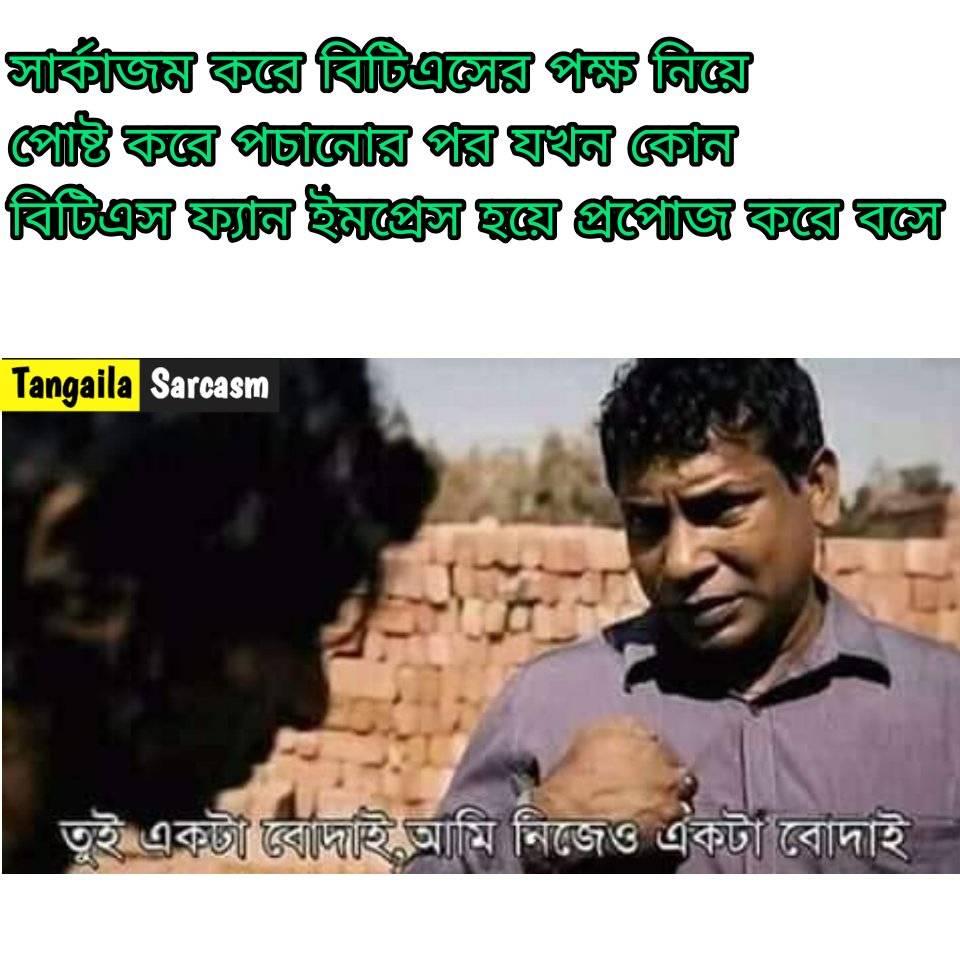
Caption: সার্কাজম করে বিটিএসের পক্ষ নিয়ে পোষ্ট করে পচানোর পর যখন কোন বিটিএস ফ্যান ইমপ্রেস হয়ে প্রপোজ করে বসে     তুই একটা বোদাই ,  আমি নিজেও একটা বোদাই
Label: hate